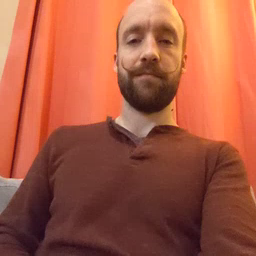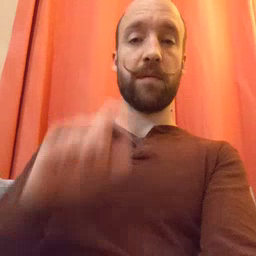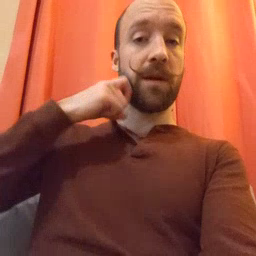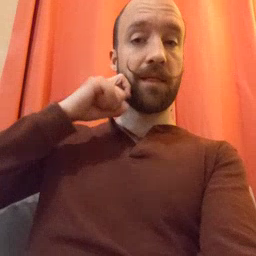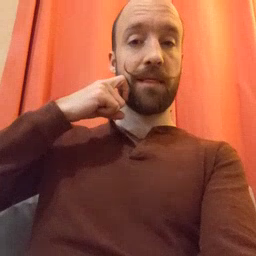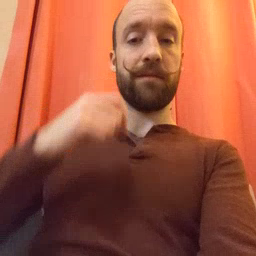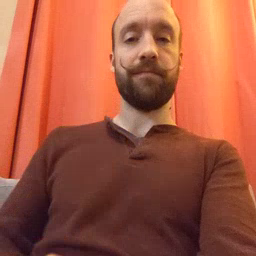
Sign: apple